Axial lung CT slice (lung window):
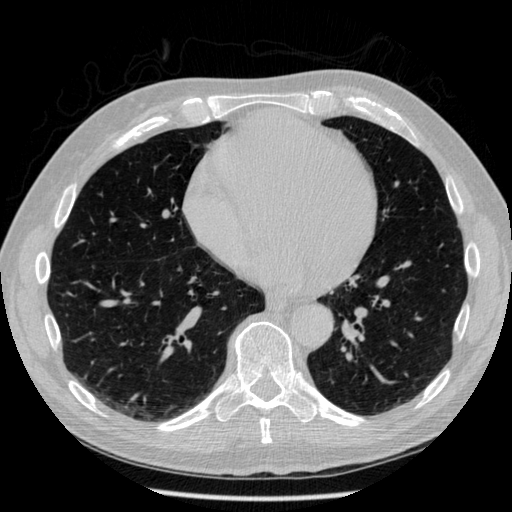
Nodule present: no